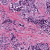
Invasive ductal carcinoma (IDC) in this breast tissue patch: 1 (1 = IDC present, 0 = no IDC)